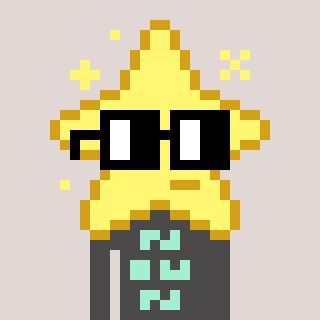
a pixel art character with square black glasses, a star-shaped head and a grayscale-colored body on a warm background